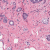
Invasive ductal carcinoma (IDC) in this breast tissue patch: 0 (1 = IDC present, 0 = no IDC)